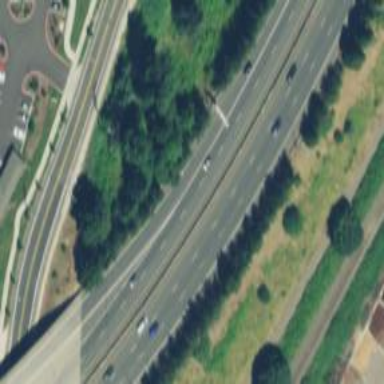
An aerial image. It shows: Motorway junction.